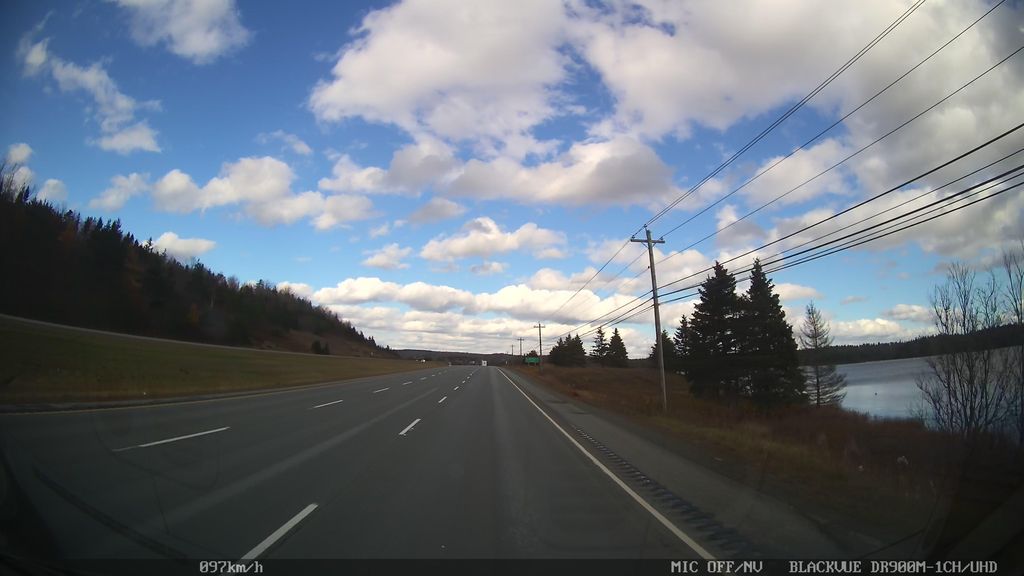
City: halifax